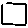
Label: square